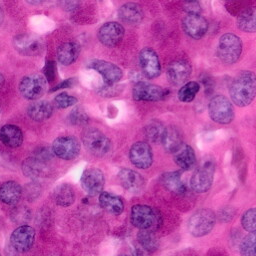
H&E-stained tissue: Pancreatic